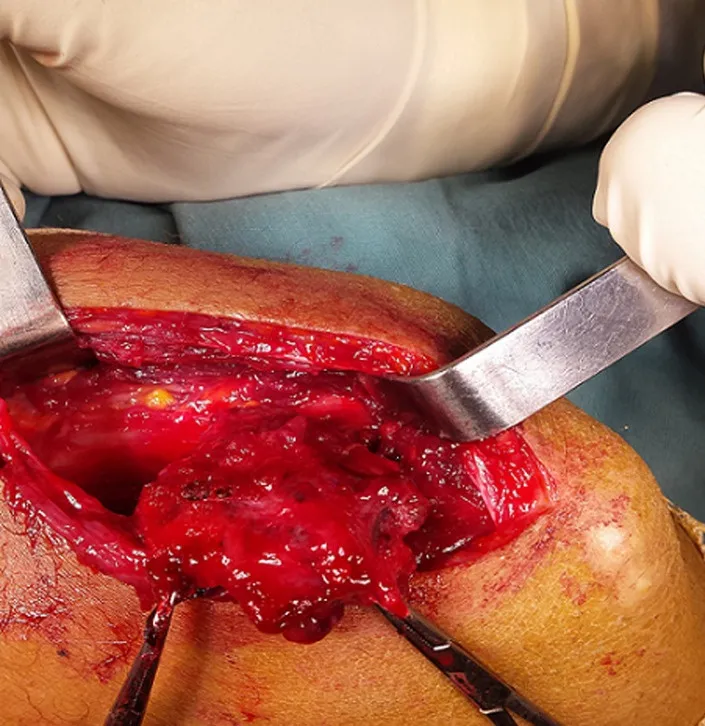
peroperative aspect: highly vascularized intramuscular tumor.
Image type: medical_photograph (other_medical_photograph)